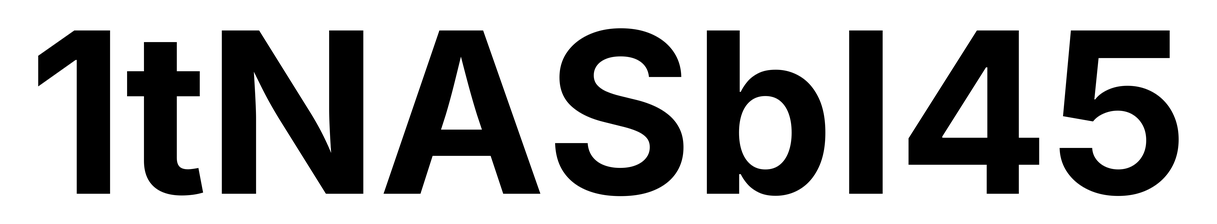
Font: Inter_Bold